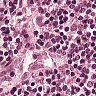
Metastatic tissue present: no